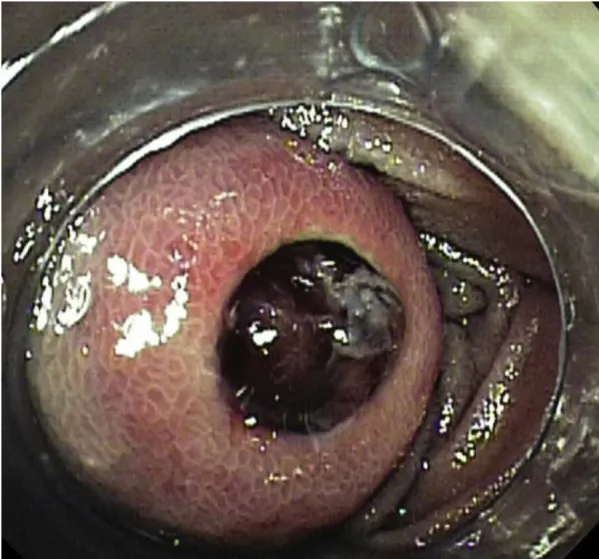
Double-balloon endoscopy revealed an ulcerated lesion and massive bleeding from an exposed vessel.
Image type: endoscopy (gi_endoscopy)